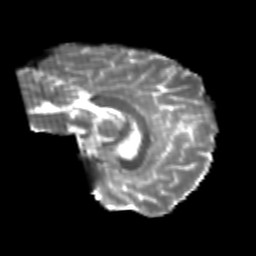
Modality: T2w
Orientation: sagittal
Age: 21
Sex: male
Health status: healthy
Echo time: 0.074 s